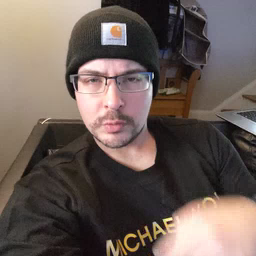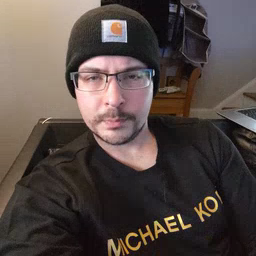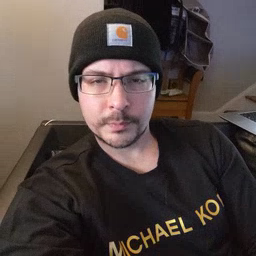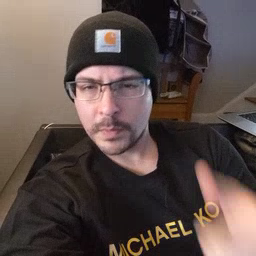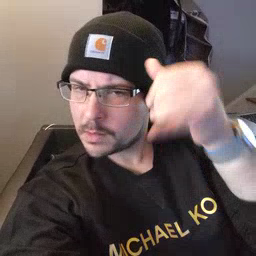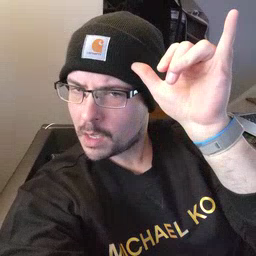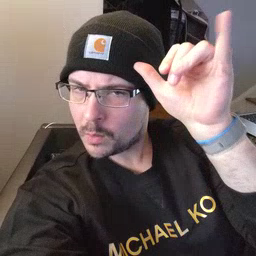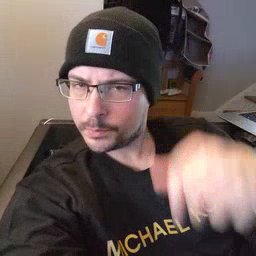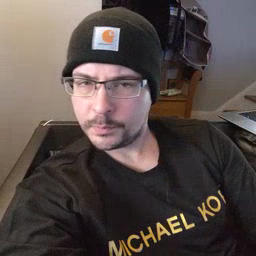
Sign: cow